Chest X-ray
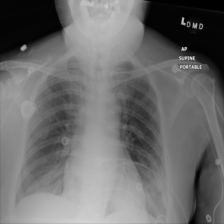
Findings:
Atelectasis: negative
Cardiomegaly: negative
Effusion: negative
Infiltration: negative
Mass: negative
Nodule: negative
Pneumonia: negative
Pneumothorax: negative
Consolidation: negative
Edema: negative
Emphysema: negative
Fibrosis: negative
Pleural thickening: negative
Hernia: negative